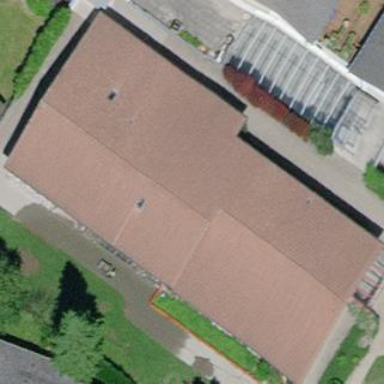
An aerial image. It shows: School building.